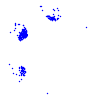
Particle: electron